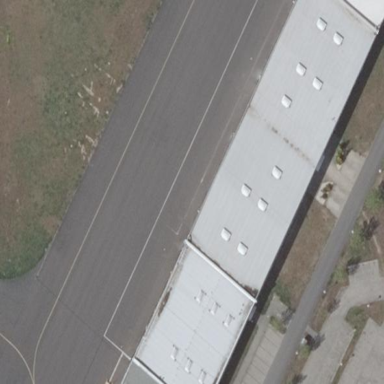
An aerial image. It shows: Hangar building located at airport.